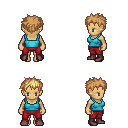
a pixel art fantasy rpg character, female body template, human, tanned skin, teal pirate shirt, red pants, light blonde bedhead hairstyle, maroon shoes, four views (front, back, left, right), 2x2 character sprite sheet, small pixel art, hard edges, no anti-aliasing